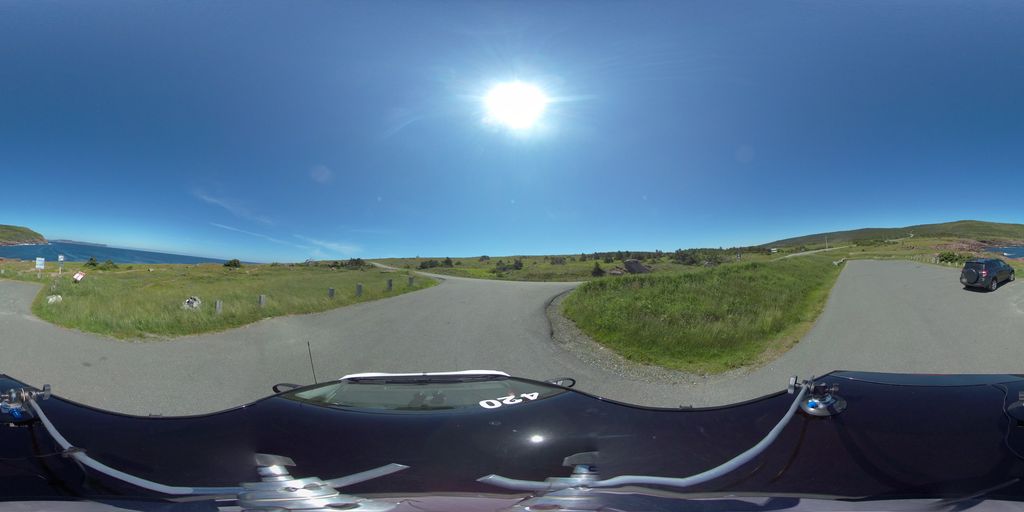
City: st_johns